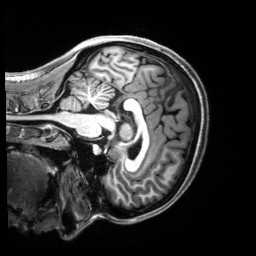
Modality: T1w
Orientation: sagittal
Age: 22
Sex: female
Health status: healthy
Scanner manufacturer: siemens
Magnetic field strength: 3 T
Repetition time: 2.5 s
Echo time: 0.00222 s